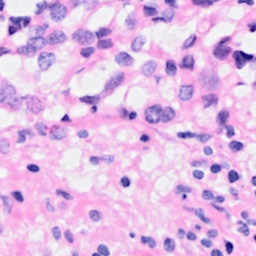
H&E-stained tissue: Breast